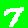
Digit: 7